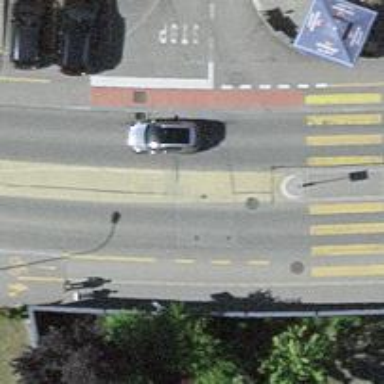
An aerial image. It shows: Primary highway with cycle track.